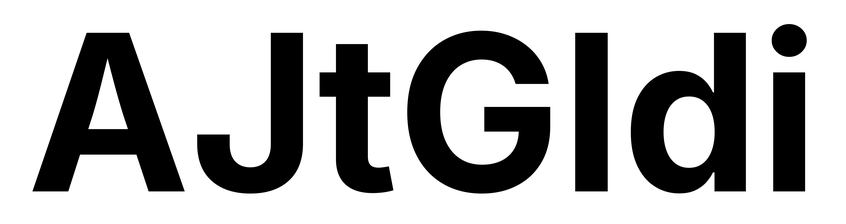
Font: Inter_Bold